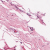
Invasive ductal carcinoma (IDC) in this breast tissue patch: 0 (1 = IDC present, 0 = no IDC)